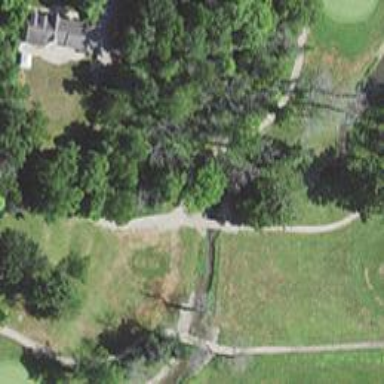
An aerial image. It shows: Path bridge with view of golf course.